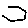
Label: hexagon